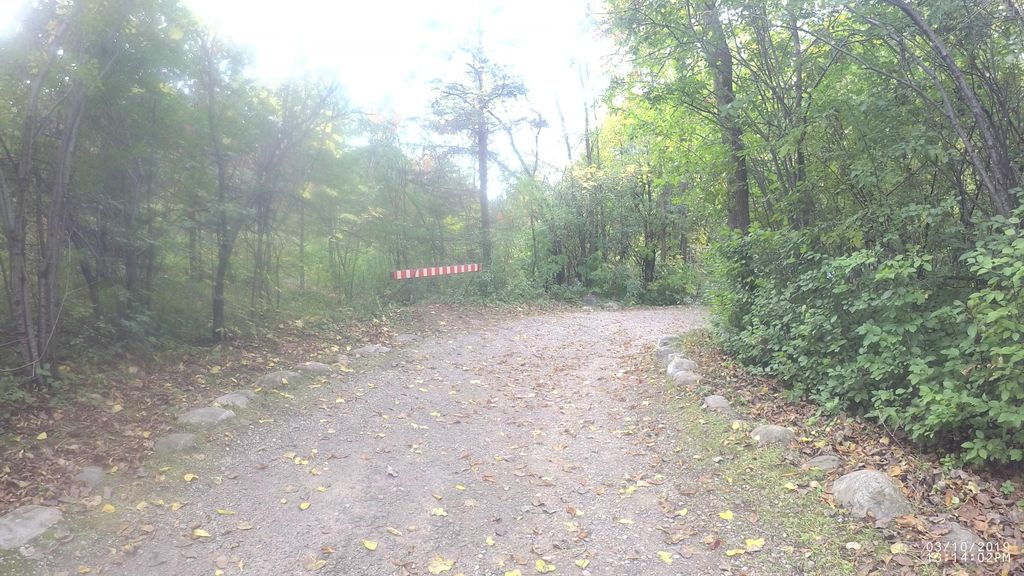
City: montreal